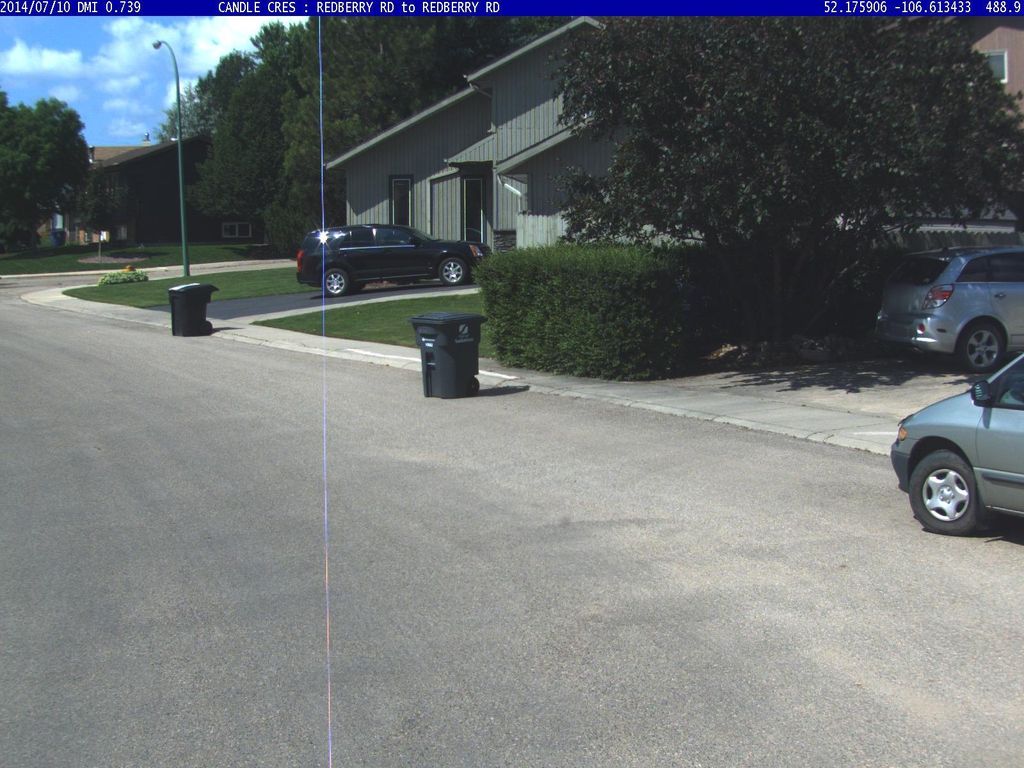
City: saskatoon